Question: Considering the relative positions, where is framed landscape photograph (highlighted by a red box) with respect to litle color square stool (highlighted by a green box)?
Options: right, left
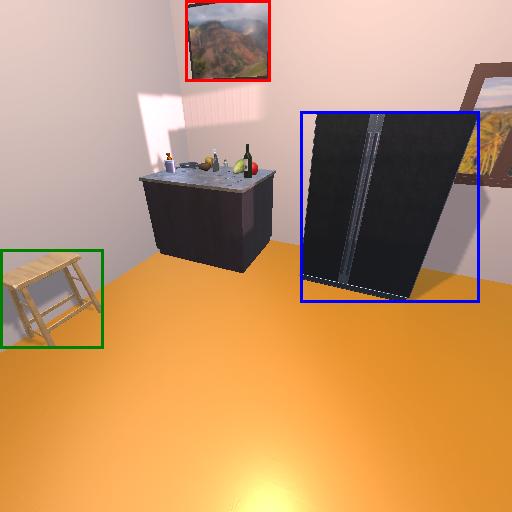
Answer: right